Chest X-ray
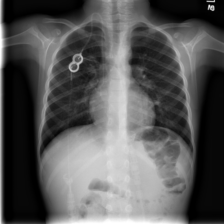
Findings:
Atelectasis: negative
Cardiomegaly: negative
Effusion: negative
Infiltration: negative
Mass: negative
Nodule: negative
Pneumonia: negative
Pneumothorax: negative
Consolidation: negative
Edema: negative
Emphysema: negative
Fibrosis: negative
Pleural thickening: negative
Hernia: negative